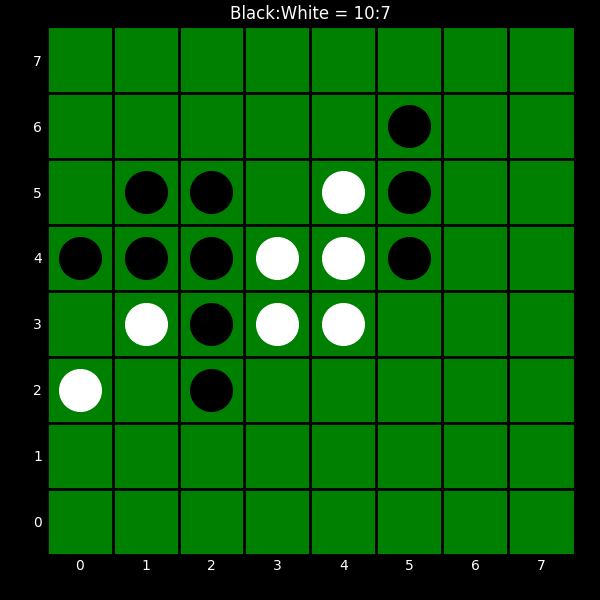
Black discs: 10
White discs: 7